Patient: sex M, age 51
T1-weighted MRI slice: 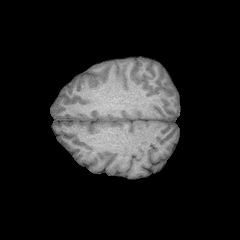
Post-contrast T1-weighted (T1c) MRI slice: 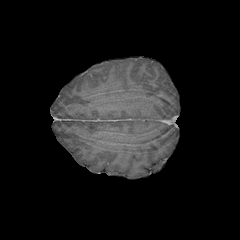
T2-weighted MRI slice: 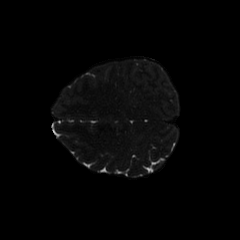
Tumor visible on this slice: yes
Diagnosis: Astrocytoma, IDH-mutant
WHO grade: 4